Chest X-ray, AP view. Patient: 31 years old, sex F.
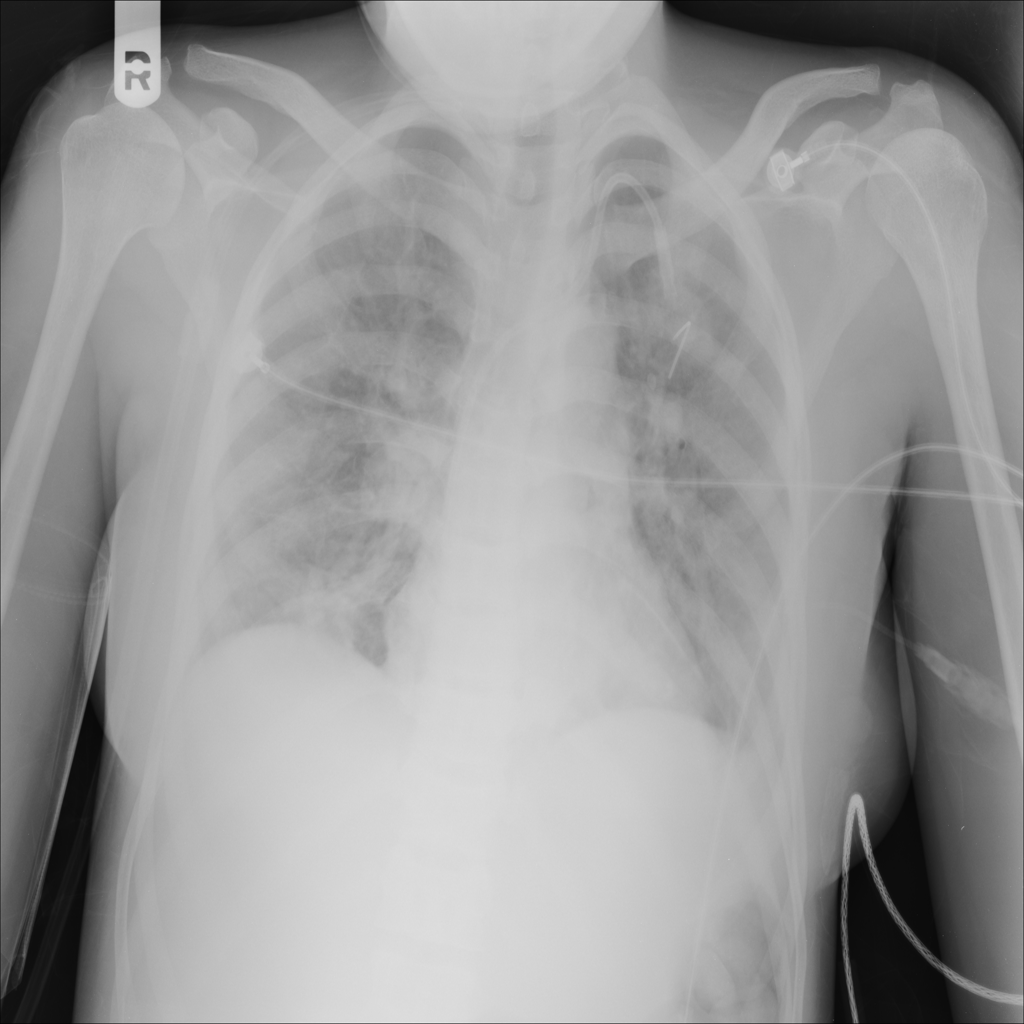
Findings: Infiltration, Mass